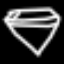
Label: diamond